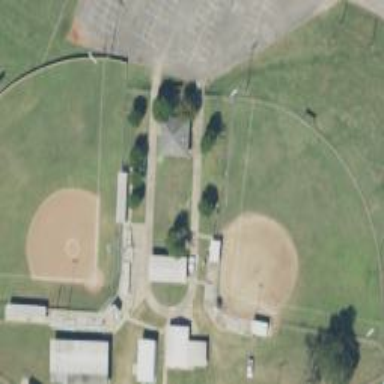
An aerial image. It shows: Baseball pitch for leisure land.